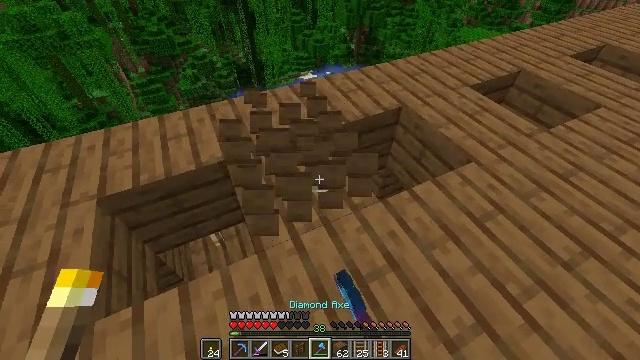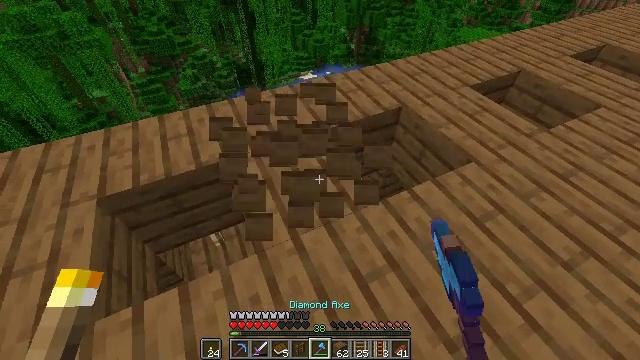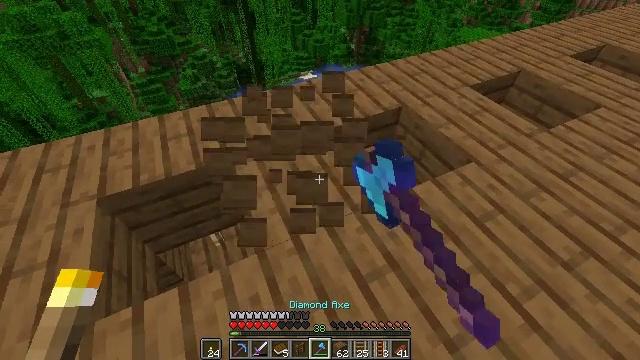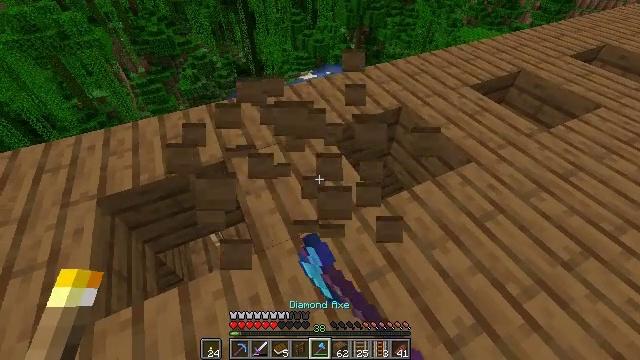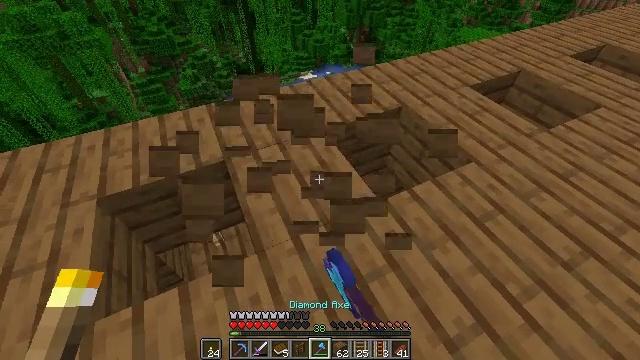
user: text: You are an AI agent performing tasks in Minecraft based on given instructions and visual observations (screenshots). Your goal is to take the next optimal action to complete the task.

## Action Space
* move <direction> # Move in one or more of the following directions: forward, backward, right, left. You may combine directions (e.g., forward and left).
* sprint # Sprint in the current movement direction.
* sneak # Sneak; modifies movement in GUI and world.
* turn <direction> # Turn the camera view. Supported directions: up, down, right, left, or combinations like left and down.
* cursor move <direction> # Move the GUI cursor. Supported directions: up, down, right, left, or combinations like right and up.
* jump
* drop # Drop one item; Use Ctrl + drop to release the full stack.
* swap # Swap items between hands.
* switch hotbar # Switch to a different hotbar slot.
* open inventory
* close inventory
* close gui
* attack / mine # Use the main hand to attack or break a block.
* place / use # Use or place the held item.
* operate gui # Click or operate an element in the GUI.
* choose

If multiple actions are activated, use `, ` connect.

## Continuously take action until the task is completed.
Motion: motion action
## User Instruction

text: Break the spruce slab from a structure.
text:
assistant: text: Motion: attack / mine
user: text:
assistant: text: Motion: attack / mine
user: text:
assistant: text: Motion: attack / mine
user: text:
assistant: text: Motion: attack / mine
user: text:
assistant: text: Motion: attack / mine